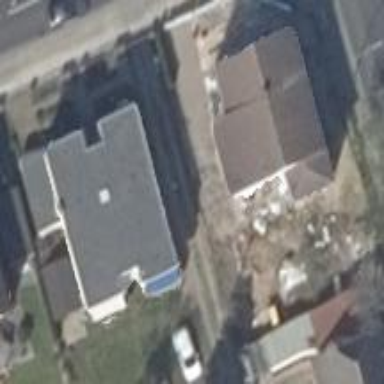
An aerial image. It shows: Simple house.